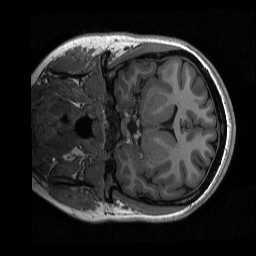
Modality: T1w
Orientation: coronal
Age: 20
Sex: female
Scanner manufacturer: siemens
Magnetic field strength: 3 T
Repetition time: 2.3 s
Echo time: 0.00298 s